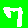
Digit: 7